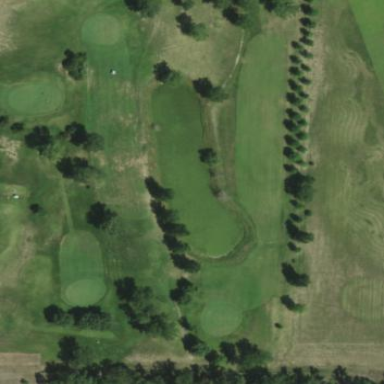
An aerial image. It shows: Scenic view of water hazard on golf course. The natural water feature adds beauty to the landscape.